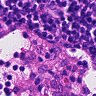
Metastatic tissue present: no